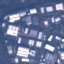
Land use / land cover class: Industrial